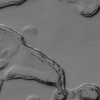
Label: not_dusty